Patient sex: M
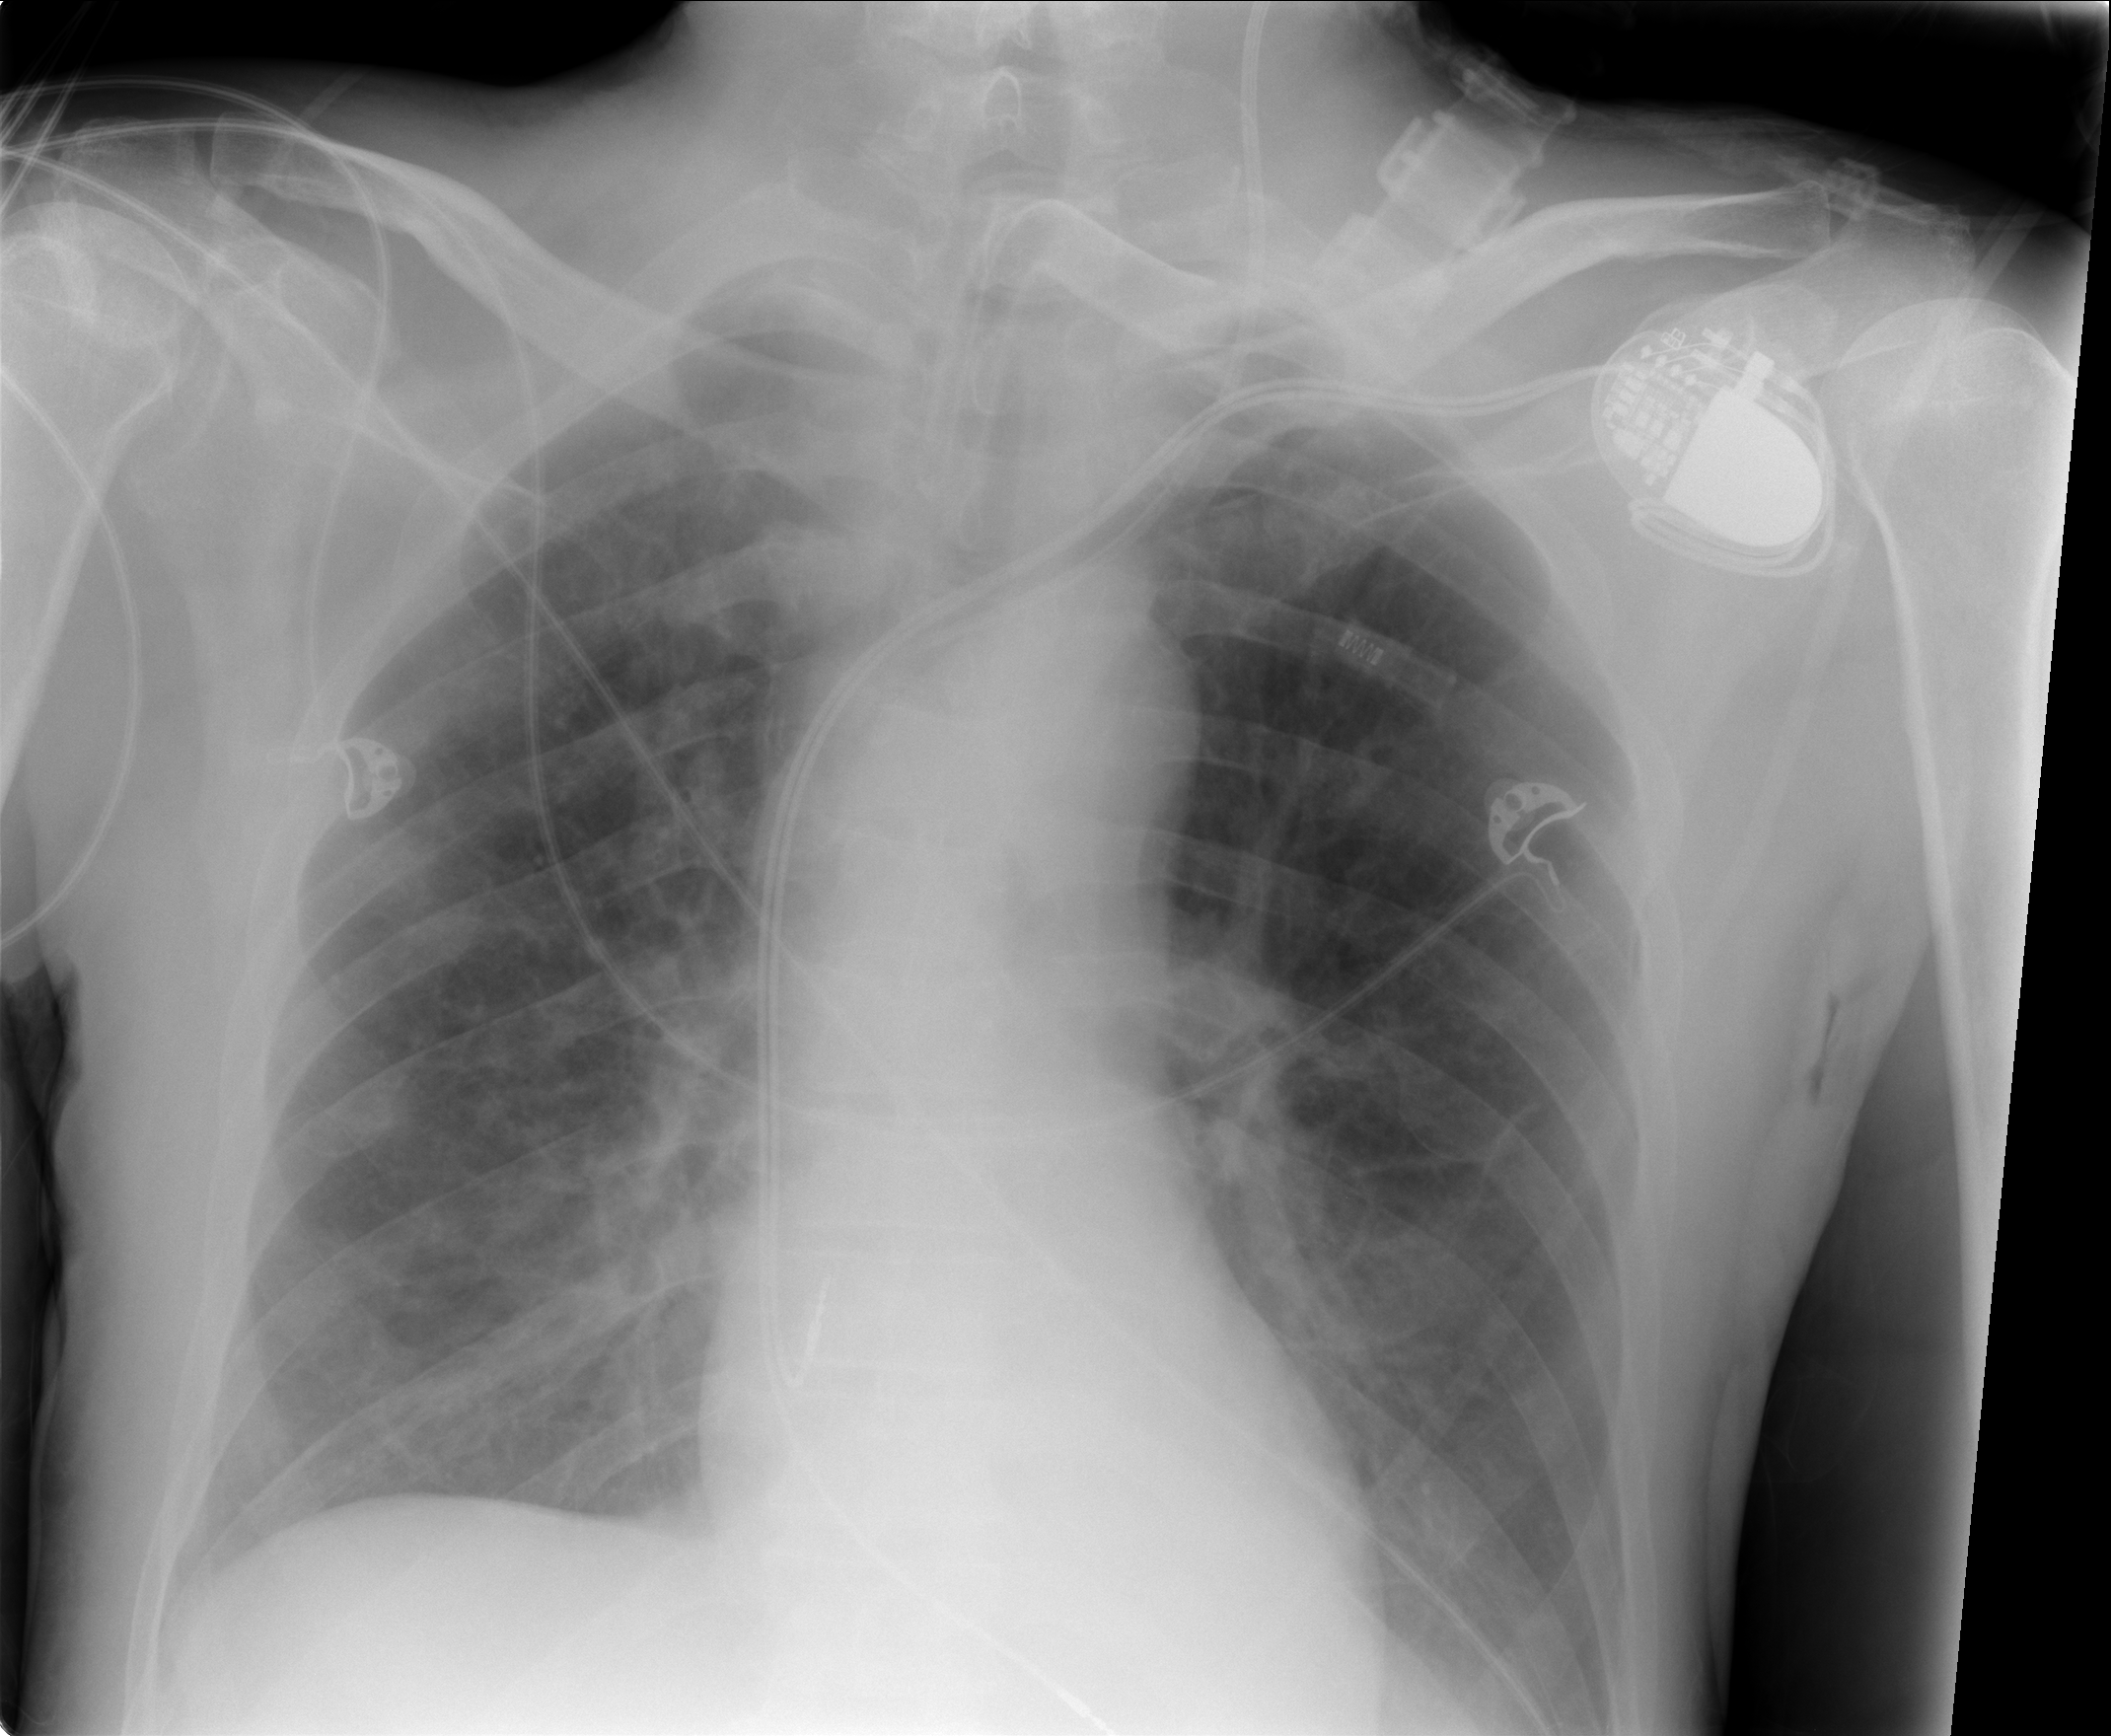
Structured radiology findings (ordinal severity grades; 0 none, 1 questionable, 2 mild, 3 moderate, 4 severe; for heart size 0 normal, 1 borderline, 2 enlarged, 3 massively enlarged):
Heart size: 0
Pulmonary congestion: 0
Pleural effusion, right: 1
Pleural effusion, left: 0
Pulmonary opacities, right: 2
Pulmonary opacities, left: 0
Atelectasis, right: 2
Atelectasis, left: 0